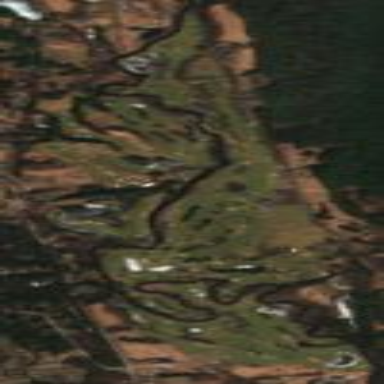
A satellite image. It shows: Golf course surrounded by greenery.